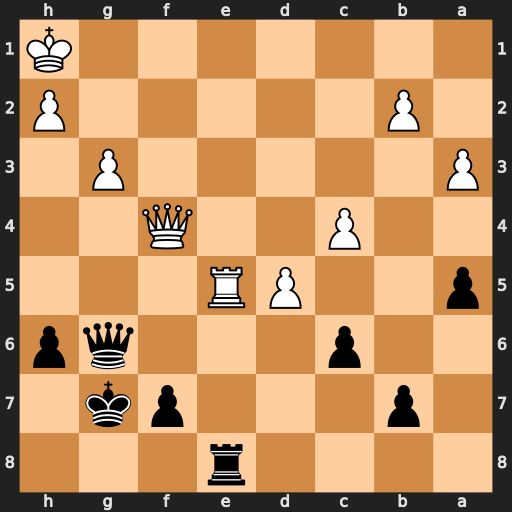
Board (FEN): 4r3/1p3pk1/2p3qp/p2PR3/2P2Q2/P5P1/1P5P/7K
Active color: b
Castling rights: -
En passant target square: -
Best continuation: Qb1+ Kg2 Qxb2+